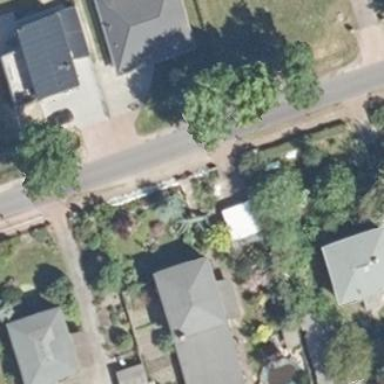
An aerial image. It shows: Simple house.